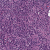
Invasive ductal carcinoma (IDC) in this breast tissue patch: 1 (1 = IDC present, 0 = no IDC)